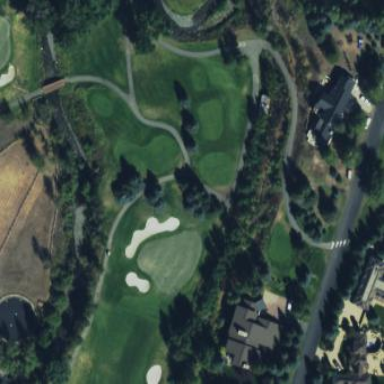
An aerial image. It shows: Rough area on grassy golf course.